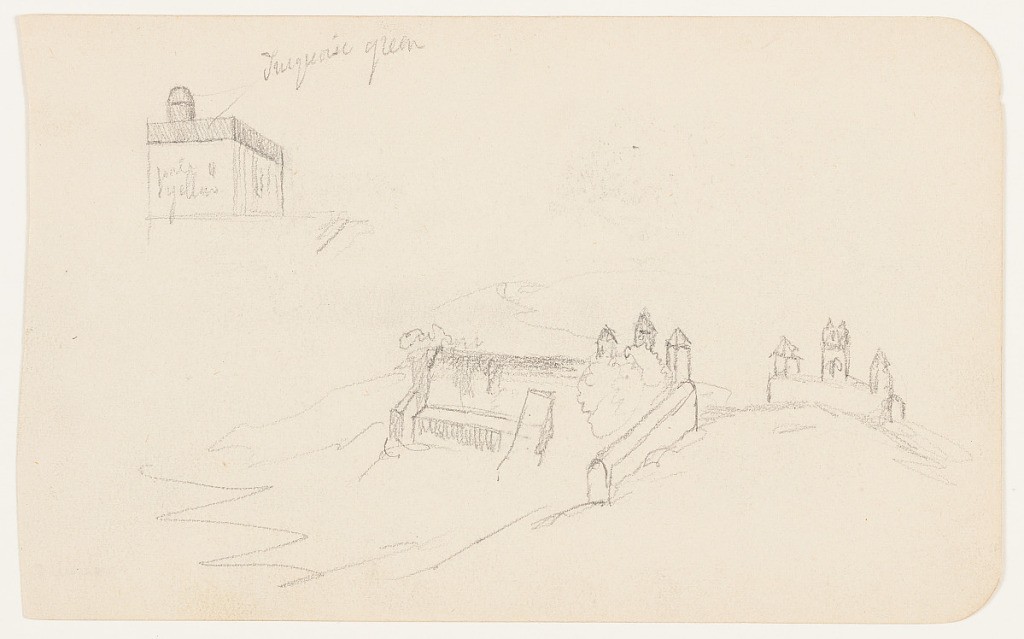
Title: Cathedral in Mexico with Figure
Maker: Frederic Edwin Church, American, 1826–1900
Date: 1890–93
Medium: Graphite on off-white paper; verso: graphite
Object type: Drawing
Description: Architecture sketches showing views of a building and a bridge in Mexico. In the foreground at lower right, a stone bridge is shown obliquely traversing a ditch or stream. The terrain around it is loosely articulated. In the upper left corner, a square building a with a small dome is also viewed obliquely.

Verso: Architecture and figure sketches of a large ornate cathedral in Mexico and, separately, a figure with a jug upon her head. Dominating the composition at right, the decorated domes and belltower of the church are visible above and behind a nearby building with an exterior walkway on the second story. At left, a woman wearing draped clothing and carrying a jug on her head is sketched in left profile.